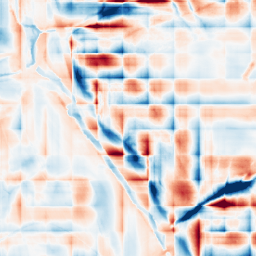
Category: wavelet
Decomposition family: wavelet_dwt
Decomposition parameters: wavelet: db2
level: 5
Upsampling method: sinc_hamming
Upsampling parameters: scale: 4
kernel_size: 8
Upsampling scale: 4